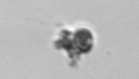
Label: Thalassiosira_TAG_external_detritus